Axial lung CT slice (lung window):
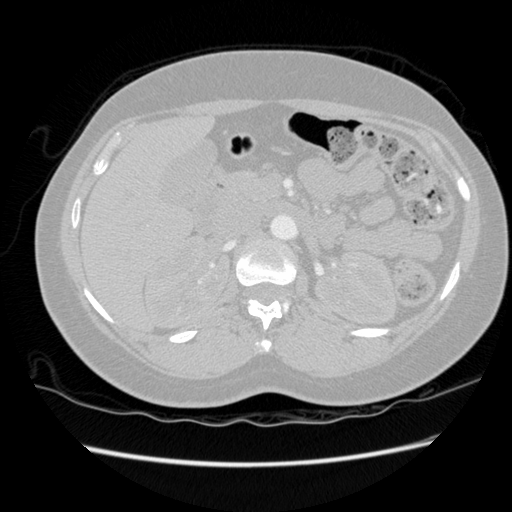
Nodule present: no